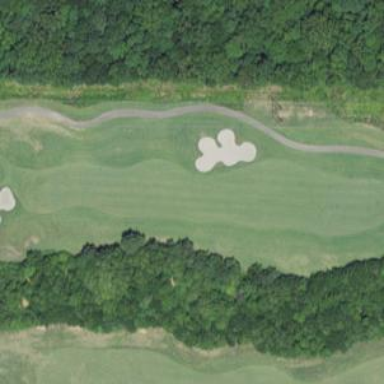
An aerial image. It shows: Grassy area designated as golf fairway.